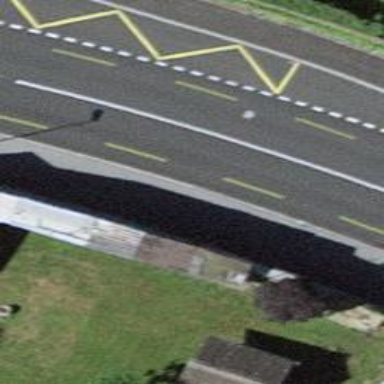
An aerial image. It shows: Secondary road with asphalt surface. It has cycle lane and separate sidewalks on both sides.